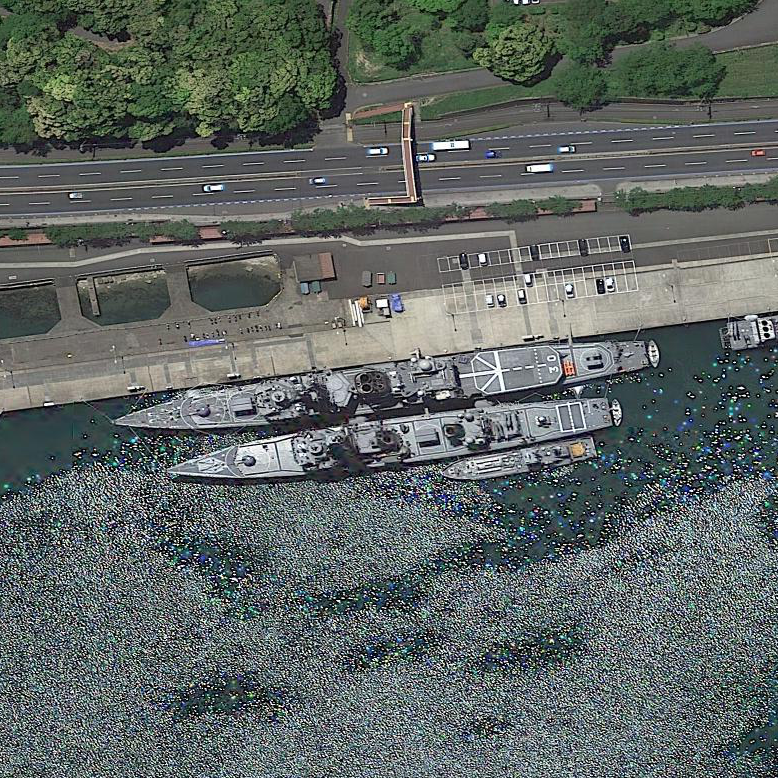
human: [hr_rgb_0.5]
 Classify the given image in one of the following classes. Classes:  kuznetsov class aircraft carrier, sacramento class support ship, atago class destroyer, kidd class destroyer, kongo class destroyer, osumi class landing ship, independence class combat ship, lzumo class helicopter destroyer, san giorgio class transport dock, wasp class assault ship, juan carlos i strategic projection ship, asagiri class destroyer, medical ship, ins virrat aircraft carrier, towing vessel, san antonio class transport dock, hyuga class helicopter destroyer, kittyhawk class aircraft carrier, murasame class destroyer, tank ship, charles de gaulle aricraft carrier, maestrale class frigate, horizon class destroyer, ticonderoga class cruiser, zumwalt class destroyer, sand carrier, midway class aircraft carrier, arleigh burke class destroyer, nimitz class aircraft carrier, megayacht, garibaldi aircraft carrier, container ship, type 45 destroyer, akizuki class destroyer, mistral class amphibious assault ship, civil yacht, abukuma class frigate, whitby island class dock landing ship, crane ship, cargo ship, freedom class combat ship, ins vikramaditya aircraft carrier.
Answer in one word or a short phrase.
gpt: Abukuma class frigate